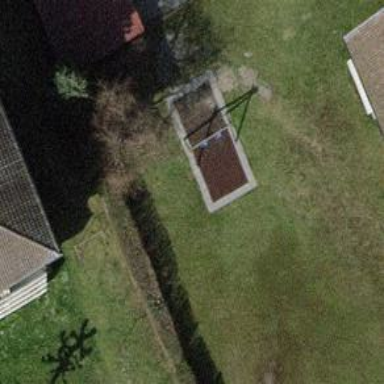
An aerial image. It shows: Playground with swings.